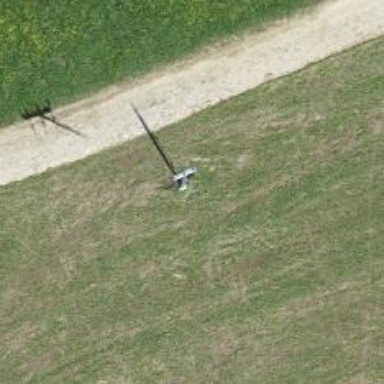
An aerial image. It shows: Utility pole in the area.